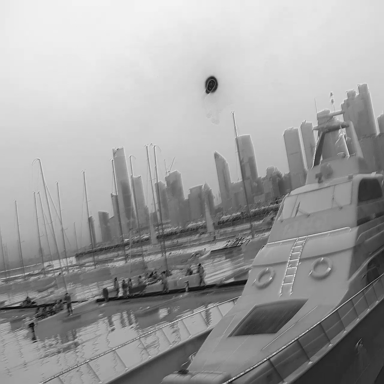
There are nine objects shown in the infrared image, including a canoe, and eight sailboats.